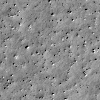
Atmospheric dust classification: not_dusty